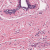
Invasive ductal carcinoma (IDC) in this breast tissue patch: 1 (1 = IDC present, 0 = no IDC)